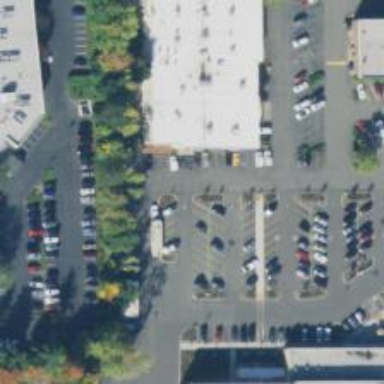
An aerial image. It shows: Trolley bay.